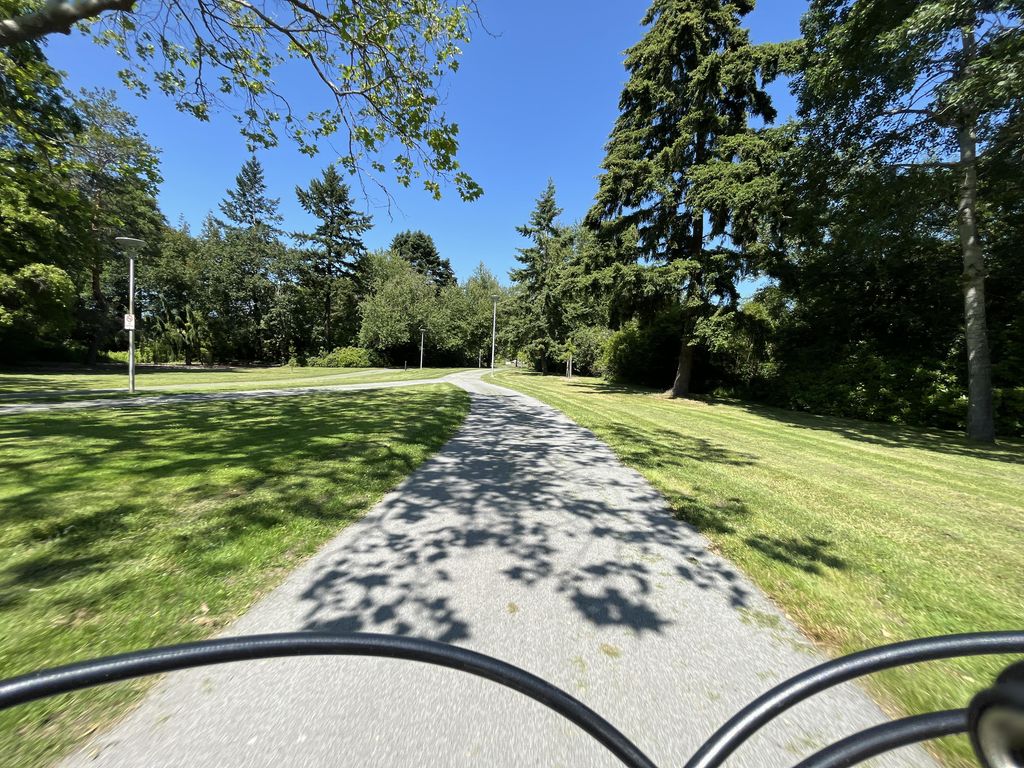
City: victoria